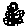
Label: flower